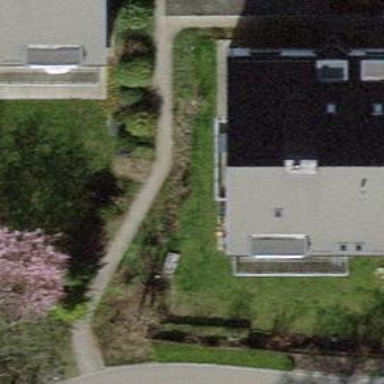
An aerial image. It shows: Path made of paving stones.